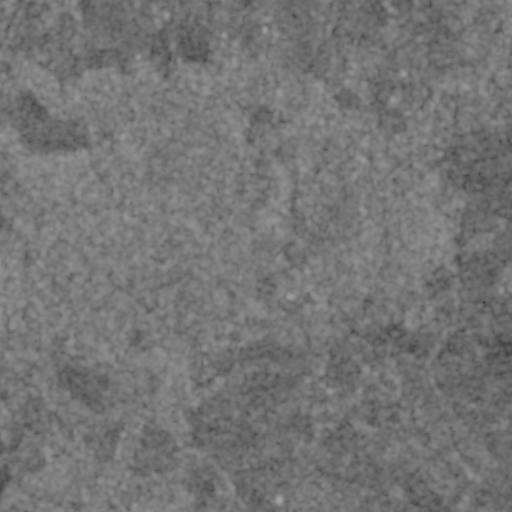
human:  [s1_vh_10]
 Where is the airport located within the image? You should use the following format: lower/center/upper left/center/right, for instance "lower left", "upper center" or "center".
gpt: The airport is located in the lower left of the image.
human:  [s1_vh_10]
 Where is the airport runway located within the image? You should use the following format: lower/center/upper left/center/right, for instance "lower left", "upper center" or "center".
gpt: The airport runway is located in the lower left of the image.
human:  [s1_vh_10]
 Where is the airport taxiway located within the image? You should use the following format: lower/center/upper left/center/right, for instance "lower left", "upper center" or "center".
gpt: The airport taxiway is located in the lower left of the image.
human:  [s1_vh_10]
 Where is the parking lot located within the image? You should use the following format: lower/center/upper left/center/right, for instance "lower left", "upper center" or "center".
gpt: There is no parking lot in the image.

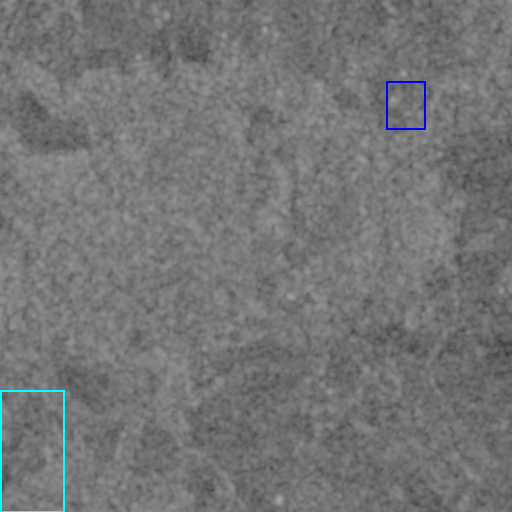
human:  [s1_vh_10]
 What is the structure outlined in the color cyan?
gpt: The structure outlined in cyan is an airport.
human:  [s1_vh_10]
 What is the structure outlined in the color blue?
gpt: The structure outlined in blue is a park.
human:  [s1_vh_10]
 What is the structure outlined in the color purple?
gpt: There is no purple outline.